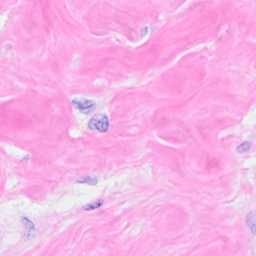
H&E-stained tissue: Breast